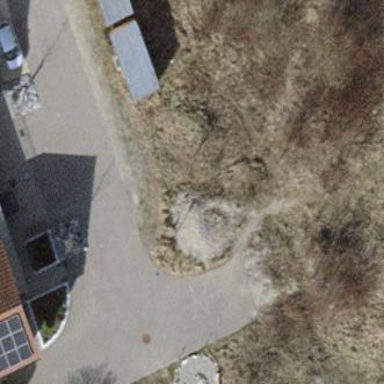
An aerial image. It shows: Carport with flat roof.